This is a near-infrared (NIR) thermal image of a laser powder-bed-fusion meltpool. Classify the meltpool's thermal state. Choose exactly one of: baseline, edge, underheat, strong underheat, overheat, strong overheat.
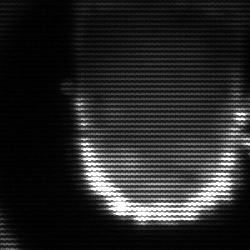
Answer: baseline